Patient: sex M, age 60
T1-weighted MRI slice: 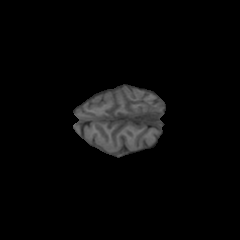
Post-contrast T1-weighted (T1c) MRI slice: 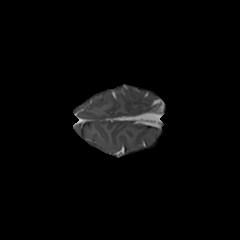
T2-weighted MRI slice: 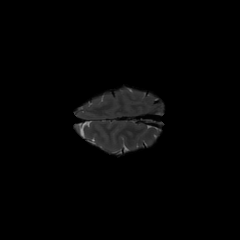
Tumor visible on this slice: no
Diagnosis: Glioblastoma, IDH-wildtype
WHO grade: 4